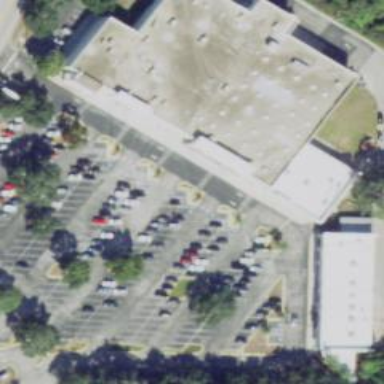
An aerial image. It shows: Supermarket.